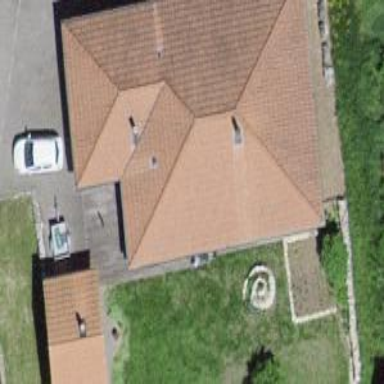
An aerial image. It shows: Residential building.